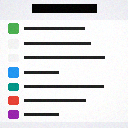
Screen state: on